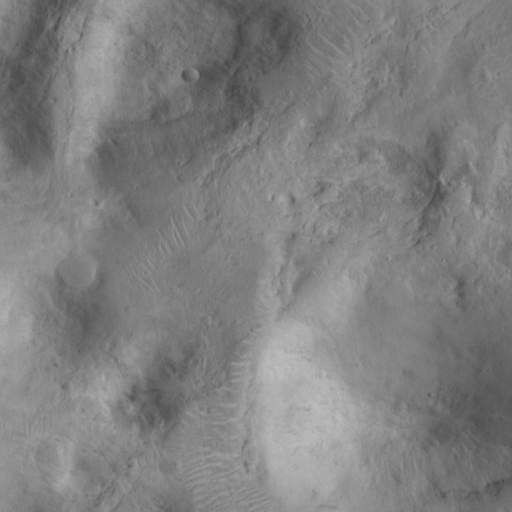
Classes present: Background, Cone